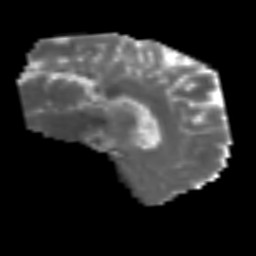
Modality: MD
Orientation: sagittal
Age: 56
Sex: male
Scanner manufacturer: siemens
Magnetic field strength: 3 T
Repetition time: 3.2 s
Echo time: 0.081 s